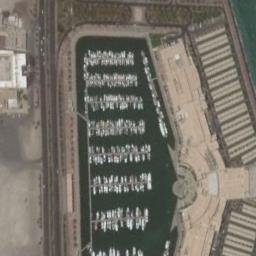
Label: harbor